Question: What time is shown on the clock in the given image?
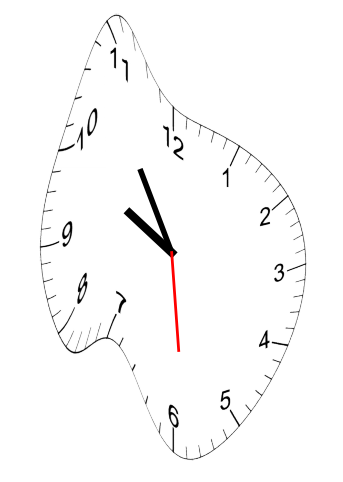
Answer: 09:54:29